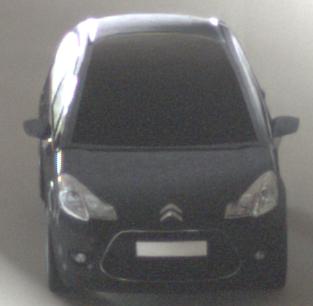
Make: Citroen
Model: C3 1.1
Detailed model: C3 (II)
Model produced from: 2010/01
Model produced until: 2012/03
Doors: 5
Color: black
Road condition: dry road
Daytime: midday
Contrast: medium contrast